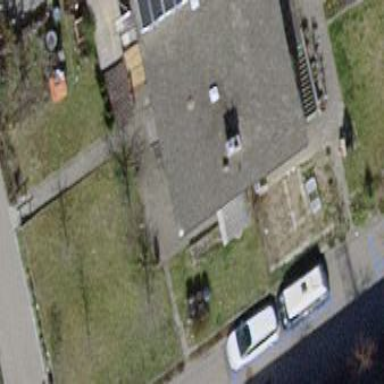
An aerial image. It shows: House with flat roof.